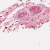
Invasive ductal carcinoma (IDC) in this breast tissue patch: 0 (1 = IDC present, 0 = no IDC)